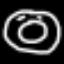
Label: donut